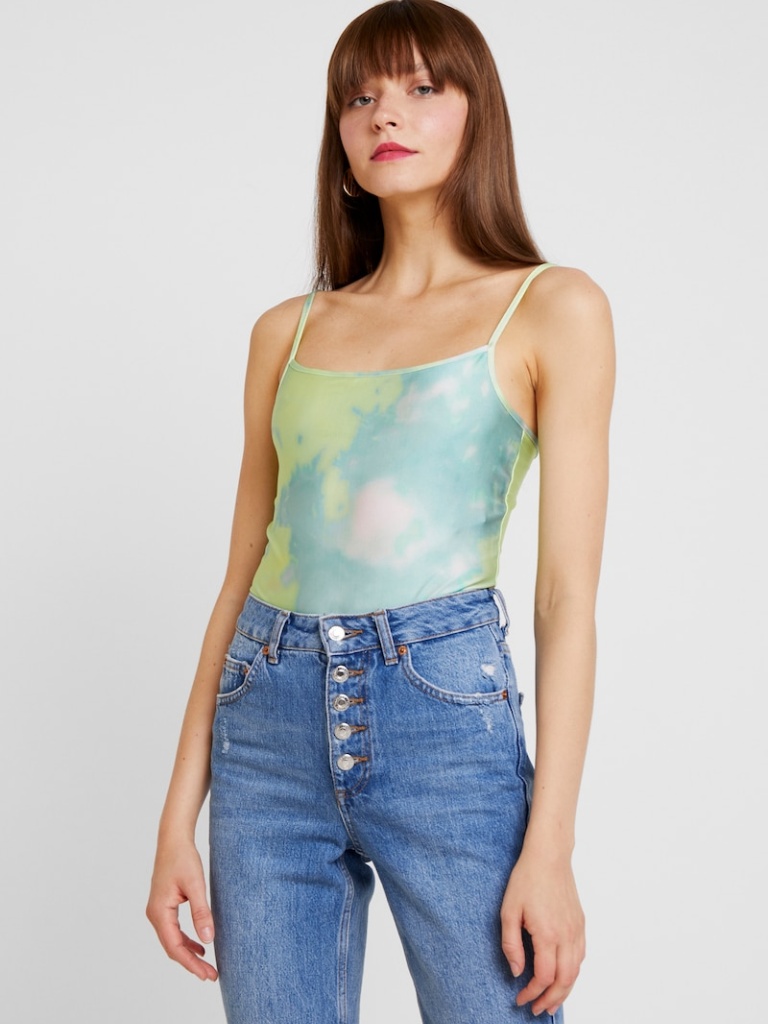
satin tight sleeveless hip length Fully Tucked in square bodysuit